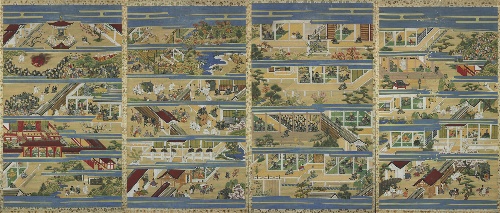
Title: 親鸞上人絵伝|The Illustrated Life of Shinran (Shinran shōnin eden)
Artist: Unidentified artist
Date: 17th–18th century
Object type: Hanging scrolls
Classification: Paintings
Medium: Set of four hanging scrolls; ink, color, and gold on silk
Culture: Japan
Period: Edo period (1615–1868)
Dimensions: Overall with knobs (Scroll A): 76 1/2 × 34 5/8 in. (194.3 × 87.9 cm)
Overall with knobs (Scroll B): 76 1/4 × 34 5/8 in. (193.7 × 87.9 cm)
Overall with knobs (Scroll C): 76 1/4 × 34 5/8 in. (193.7 × 87.9 cm)
Overall with knobs (Scroll D): 76 × 34 5/8 in. (193 × 87.9 cm)
Department: Asian Art
Credit line: Purchase, Friends of Asian Art Gifts, in honor of James C. Y. Watt, 2010
Accession year: 2010
Repository: Metropolitan Museum of Art, New York, NY
Tags: Buildings|Horses|Men